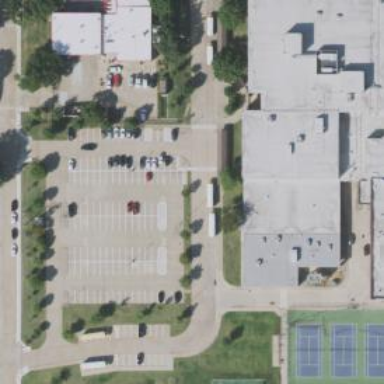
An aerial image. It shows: Parking space.